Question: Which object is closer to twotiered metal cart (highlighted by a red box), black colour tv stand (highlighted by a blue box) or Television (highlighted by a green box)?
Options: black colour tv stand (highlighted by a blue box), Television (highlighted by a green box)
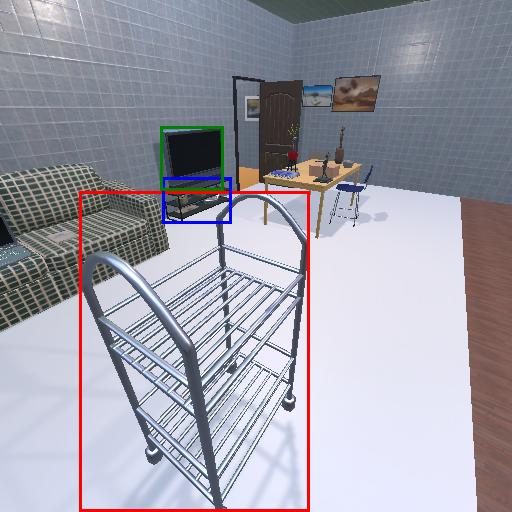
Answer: black colour tv stand (highlighted by a blue box)